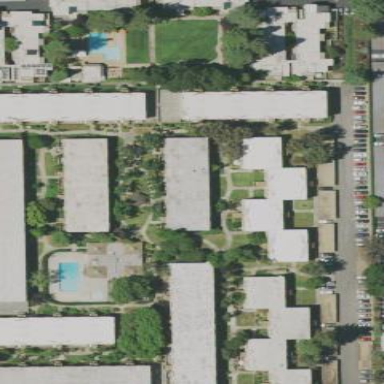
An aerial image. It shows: Residential area with apartments.